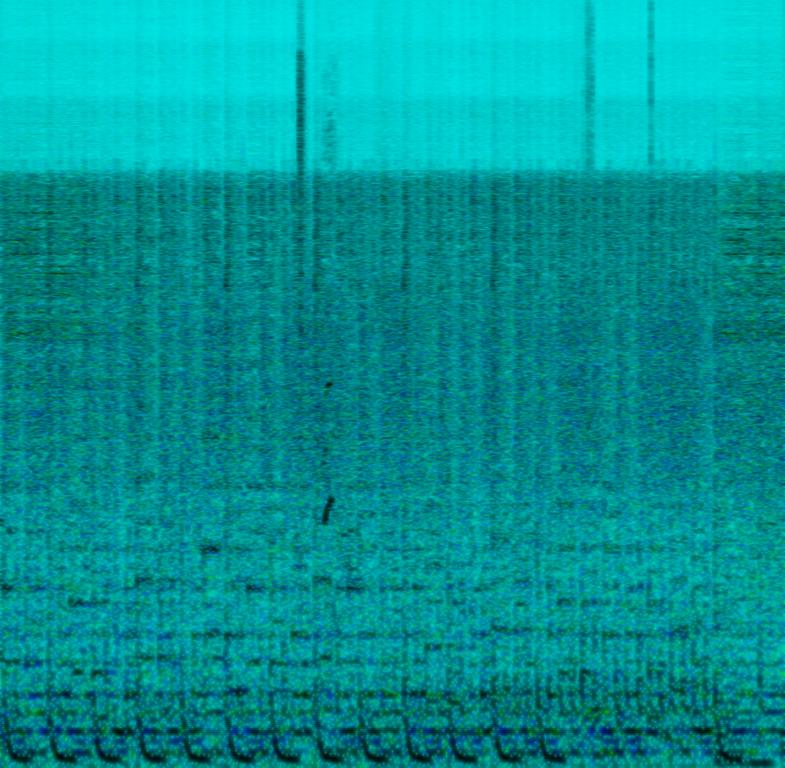
The low quality recording features a metal song that consists of wide aggressive electric guitar chords, distorted bass guitar, punchy snare and kick hits alongside some snare rolls, synth keys melody and energetic crash cymbals. There are some glass hits and metallic object sound effects. It sounds chaotic, distorted, aggressive and muddy, since the frequencies are clashing with each other.